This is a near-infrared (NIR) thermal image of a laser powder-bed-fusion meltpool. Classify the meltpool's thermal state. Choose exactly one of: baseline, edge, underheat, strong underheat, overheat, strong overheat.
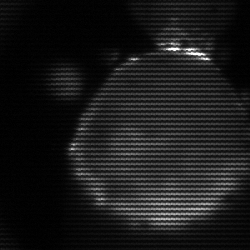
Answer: edge